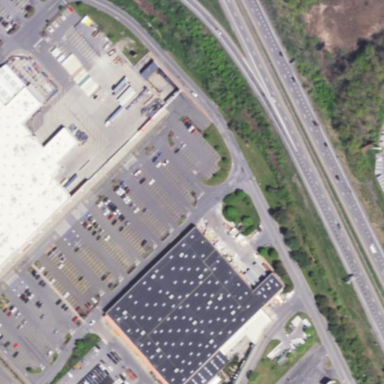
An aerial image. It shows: Retail building.